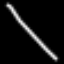
Label: line